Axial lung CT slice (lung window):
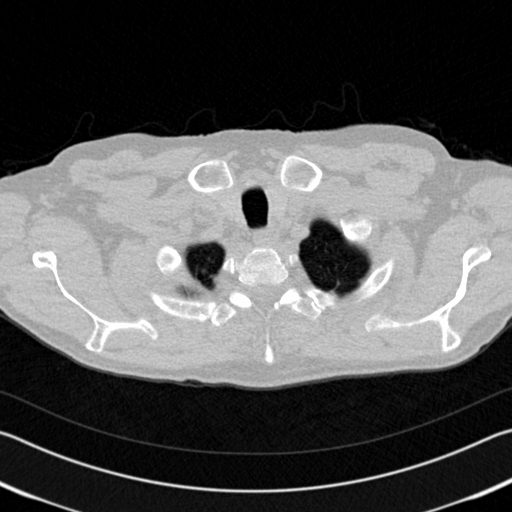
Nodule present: no